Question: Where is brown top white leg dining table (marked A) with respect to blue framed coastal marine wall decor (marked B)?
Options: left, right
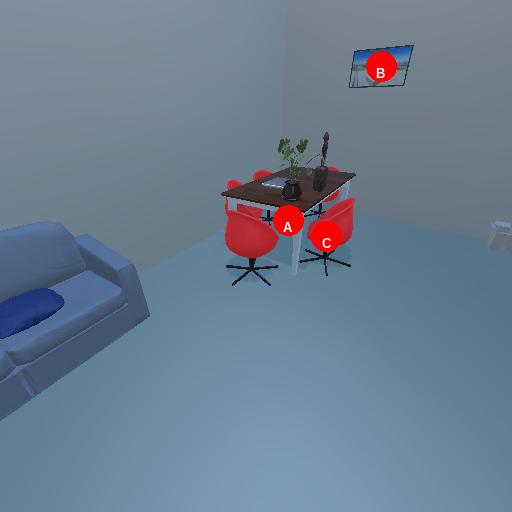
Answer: left